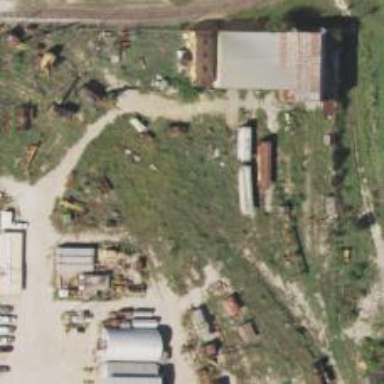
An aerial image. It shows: Abandoned railway.